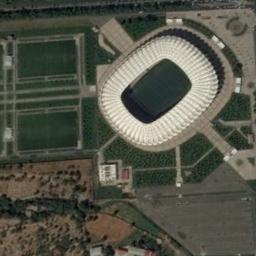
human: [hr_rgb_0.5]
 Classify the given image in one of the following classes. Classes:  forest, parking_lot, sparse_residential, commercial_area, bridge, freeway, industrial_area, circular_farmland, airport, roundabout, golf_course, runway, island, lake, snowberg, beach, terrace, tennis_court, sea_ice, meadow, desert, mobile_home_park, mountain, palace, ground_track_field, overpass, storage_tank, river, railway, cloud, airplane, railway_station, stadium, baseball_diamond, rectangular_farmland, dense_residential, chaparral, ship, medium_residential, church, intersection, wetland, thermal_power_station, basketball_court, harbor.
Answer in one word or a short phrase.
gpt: stadium